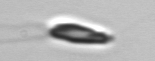
Label: Chrysochromulina